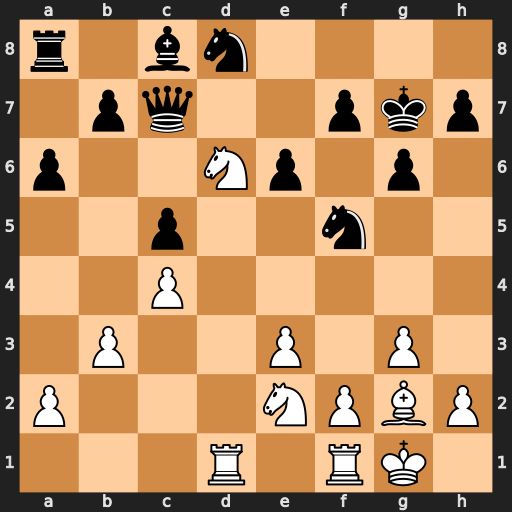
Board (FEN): r1bn4/1pq2pkp/p2Np1p1/2p2n2/2P5/1P2P1P1/P3NPBP/3R1RK1
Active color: w
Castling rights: -
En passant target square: -
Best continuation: Ne8+ Kh6 Nxc7